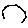
Label: hexagon